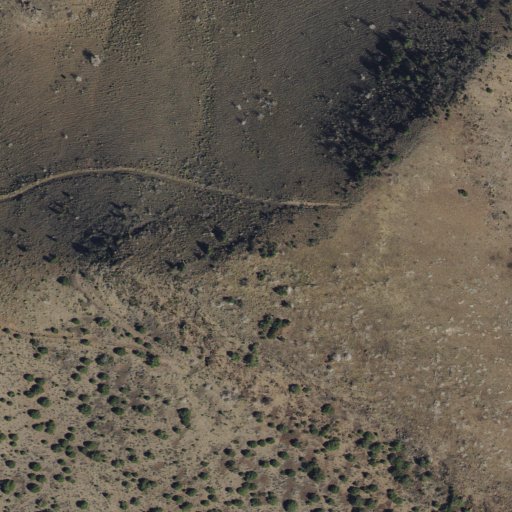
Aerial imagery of mountain in Utah named Dry Willow Peak containing evergreen forest, shrub, and grassland